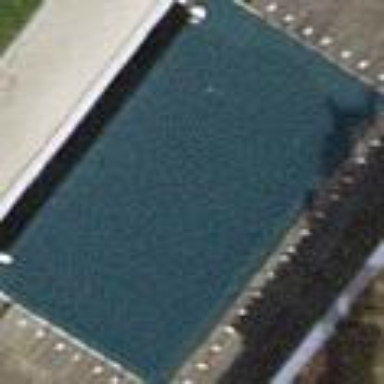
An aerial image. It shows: Swimming pool located in leisure land.